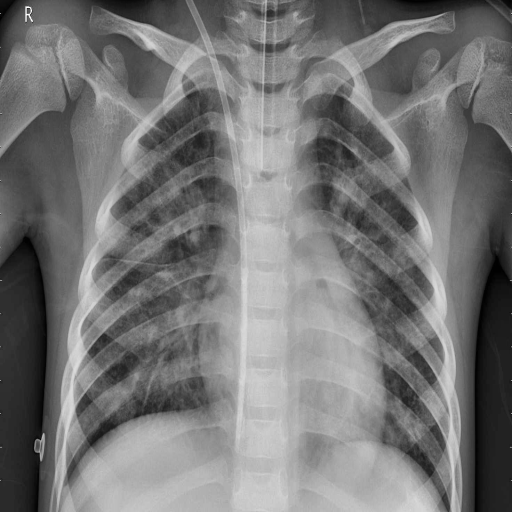
Finding: PNEUMONIA